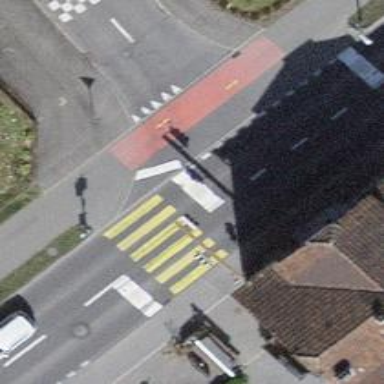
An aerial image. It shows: Zebra crossing controlled by traffic signals.